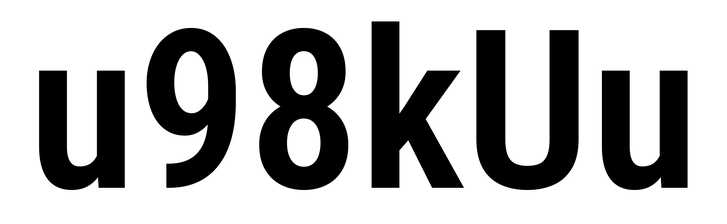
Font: Roboto_Condensed_SemiBold